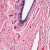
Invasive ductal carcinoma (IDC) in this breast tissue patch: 0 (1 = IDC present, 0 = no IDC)